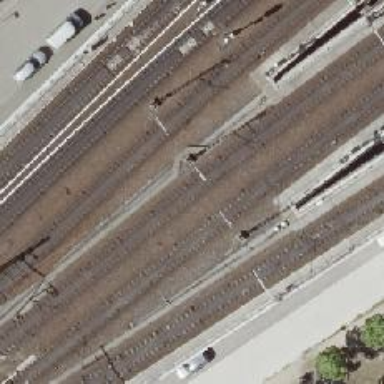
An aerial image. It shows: Railway bridge with electrified contact lines. It is siding service with ballastless railway tracks.